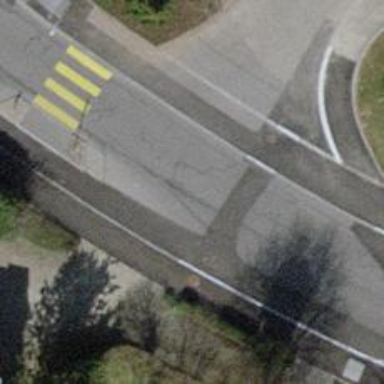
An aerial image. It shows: Tertiary road with asphalt surface and cycle track on the left.